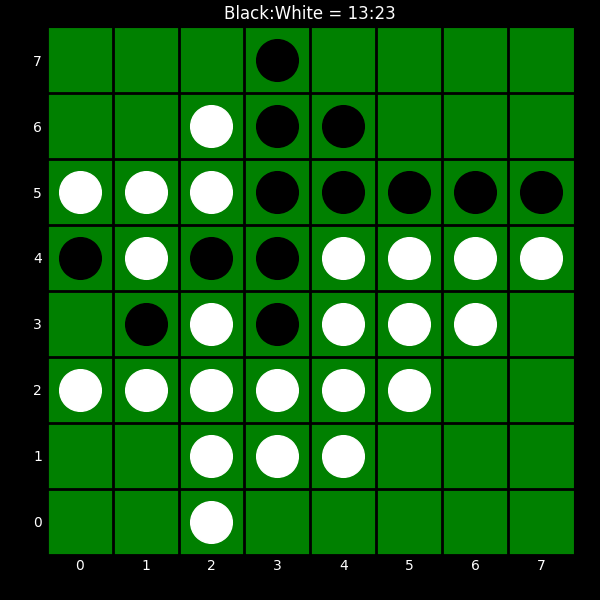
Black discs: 13
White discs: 23